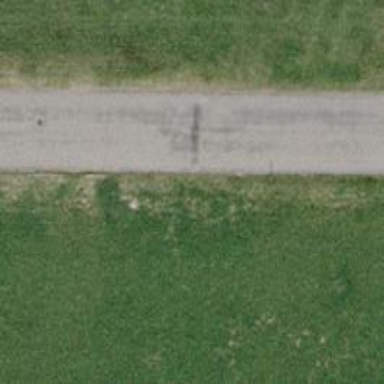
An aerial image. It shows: Unclassified road with asphalt surface.